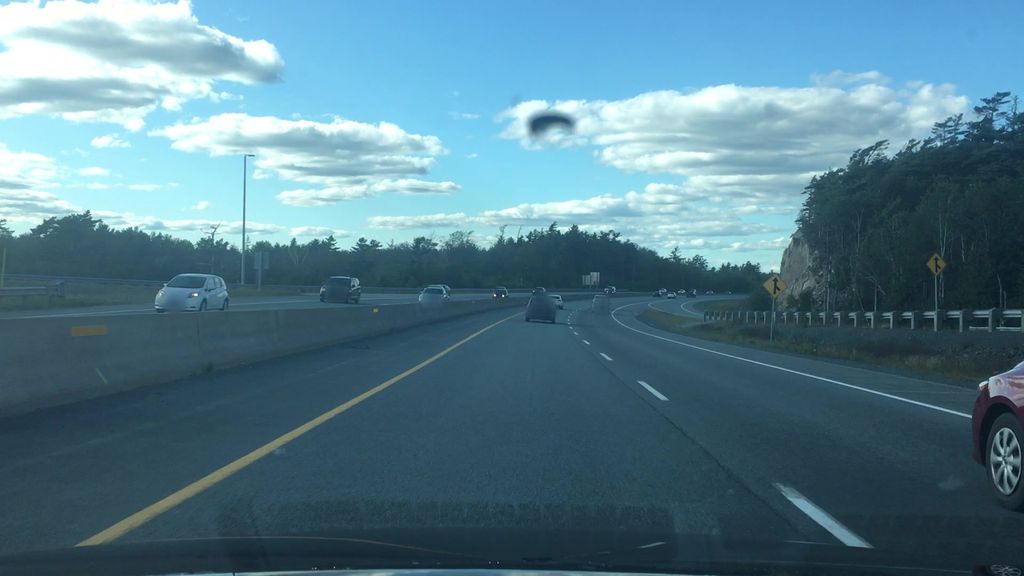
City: halifax